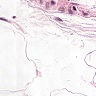
Metastatic tissue present: no